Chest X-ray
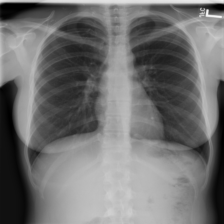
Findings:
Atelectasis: negative
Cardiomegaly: negative
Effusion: negative
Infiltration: negative
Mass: negative
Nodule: negative
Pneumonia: negative
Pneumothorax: negative
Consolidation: negative
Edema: negative
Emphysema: negative
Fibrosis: negative
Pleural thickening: negative
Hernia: negative